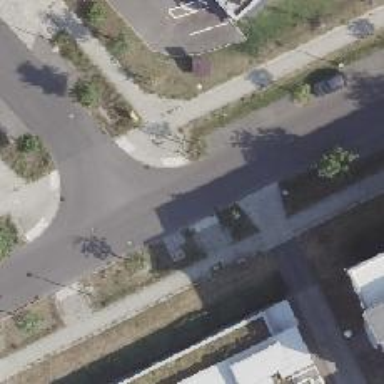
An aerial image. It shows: Unmarked crossing on footway.